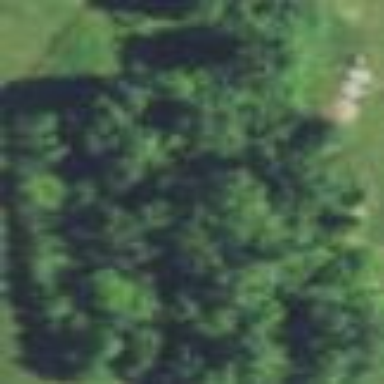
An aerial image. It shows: Serene woodland landscape.